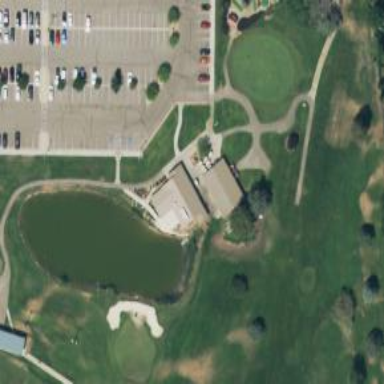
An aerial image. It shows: Golf-related image.